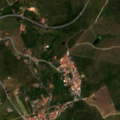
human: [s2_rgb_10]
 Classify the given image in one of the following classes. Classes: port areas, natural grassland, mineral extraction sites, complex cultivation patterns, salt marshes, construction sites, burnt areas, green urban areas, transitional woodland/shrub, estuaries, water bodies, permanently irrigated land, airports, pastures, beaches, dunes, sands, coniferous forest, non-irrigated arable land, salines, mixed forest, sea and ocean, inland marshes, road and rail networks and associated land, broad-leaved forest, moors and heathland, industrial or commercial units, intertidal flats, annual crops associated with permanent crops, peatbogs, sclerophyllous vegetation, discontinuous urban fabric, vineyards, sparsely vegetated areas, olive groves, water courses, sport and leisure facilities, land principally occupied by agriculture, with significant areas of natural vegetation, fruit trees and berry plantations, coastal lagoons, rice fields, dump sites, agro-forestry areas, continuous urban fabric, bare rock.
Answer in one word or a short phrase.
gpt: continuous urban fabric